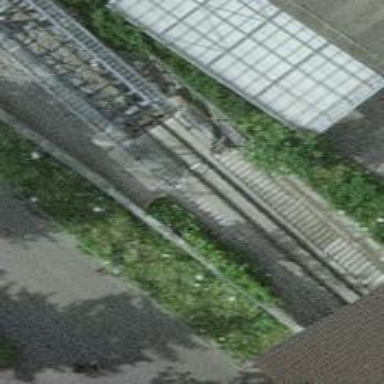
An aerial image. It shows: Funicular railway.